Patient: sex F, age 82
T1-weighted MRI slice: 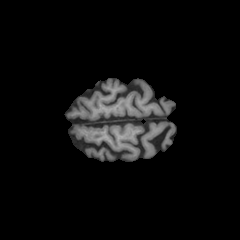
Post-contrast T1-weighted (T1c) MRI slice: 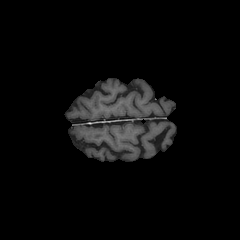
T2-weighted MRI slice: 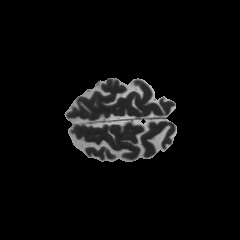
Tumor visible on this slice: no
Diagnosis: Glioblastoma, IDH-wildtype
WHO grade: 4